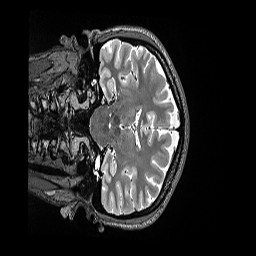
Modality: T2w
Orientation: coronal
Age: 29
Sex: female
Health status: ill
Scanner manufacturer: siemens
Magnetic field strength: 3 T
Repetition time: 3.2 s
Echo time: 0.564 s